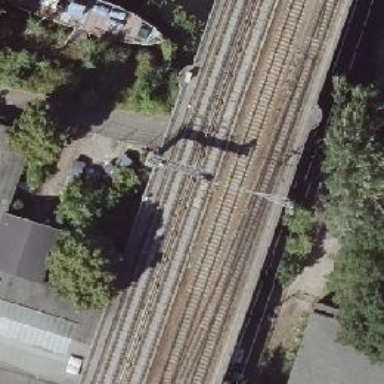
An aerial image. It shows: Viaduct bridge for light rail system with electrified rails. The railway is equipped with ballastless tracks.